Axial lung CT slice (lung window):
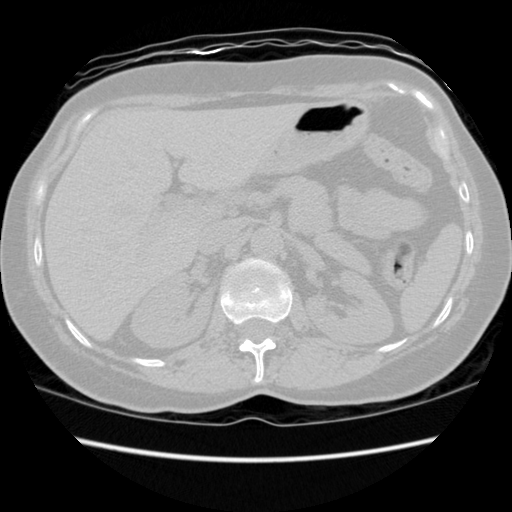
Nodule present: no